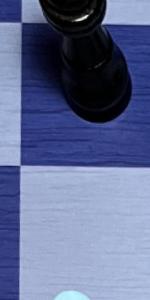
Label: Empty